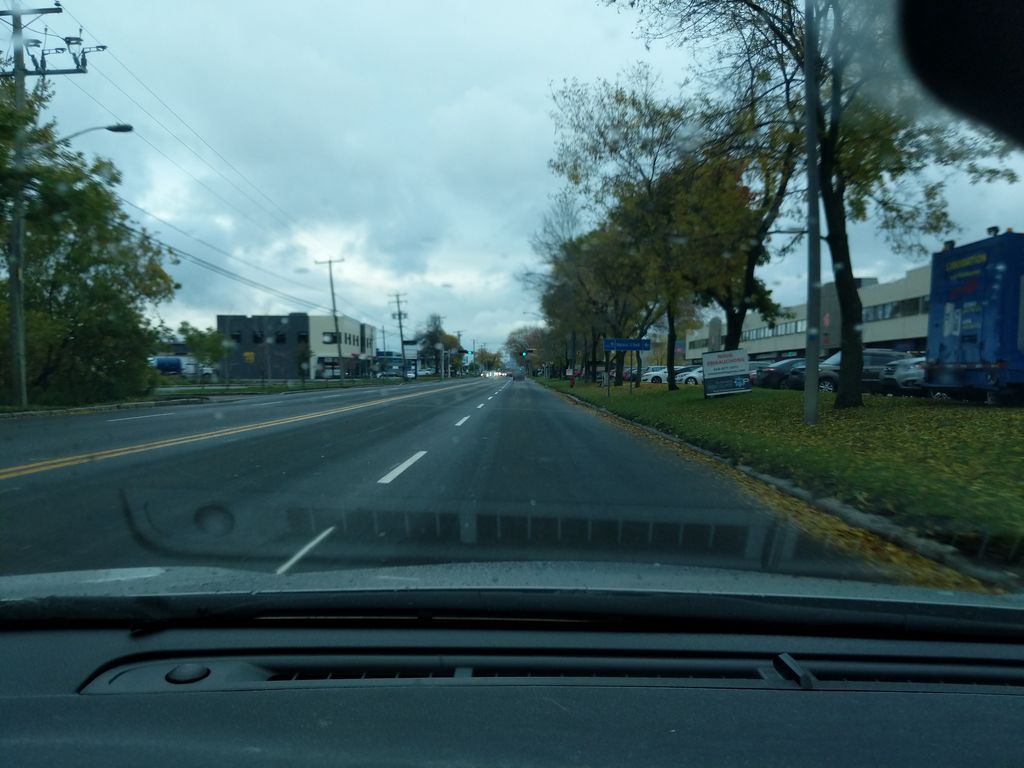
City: quebec_city